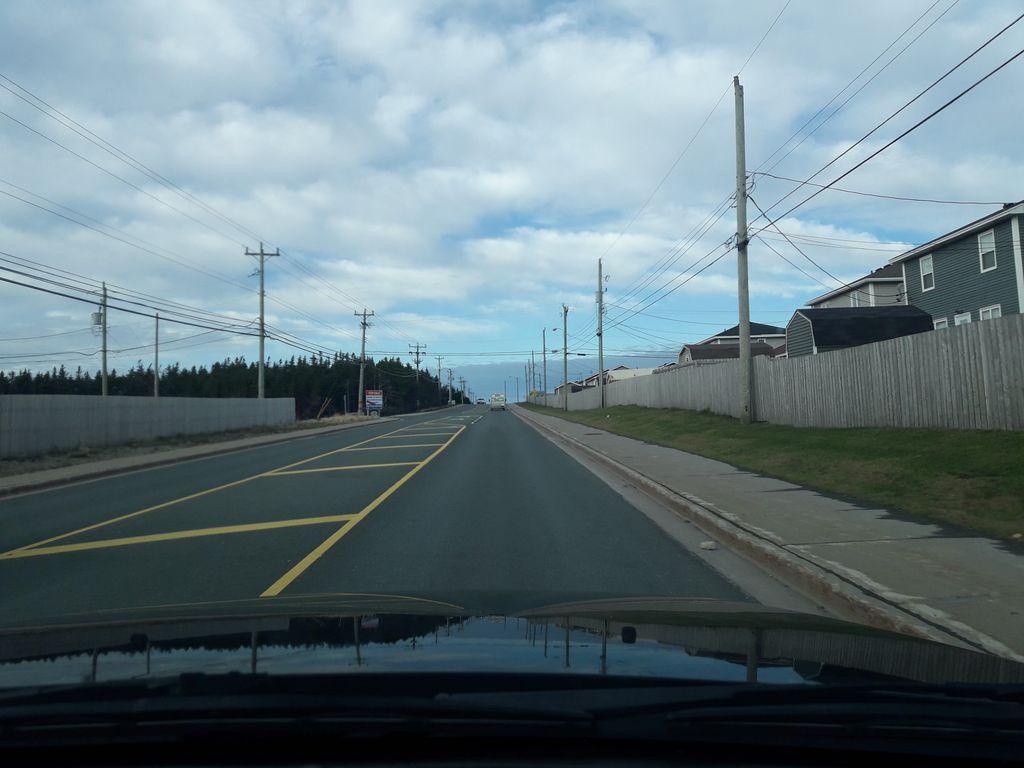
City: st_johns